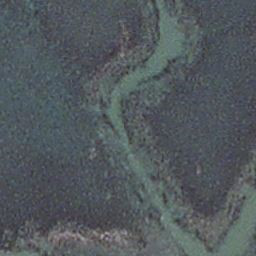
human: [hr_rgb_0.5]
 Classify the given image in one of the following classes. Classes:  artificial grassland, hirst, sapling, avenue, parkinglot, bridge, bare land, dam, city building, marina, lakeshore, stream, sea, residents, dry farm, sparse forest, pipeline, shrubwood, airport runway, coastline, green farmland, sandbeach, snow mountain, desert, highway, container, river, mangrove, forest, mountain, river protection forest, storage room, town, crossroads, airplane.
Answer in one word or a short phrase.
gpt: stream